Question: This code plots a XY LineChart and (code thanks to Bhupendra) draw lines on chart by left mouse click and if mouse hover, line get selected turns to red and can be deleted or moved.
'''
import javafx.application.Application;
import javafx.event.EventHandler;
import javafx.scene.Group;
import javafx.scene.Scene;
import javafx.scene.chart.CategoryAxis;
import javafx.scene.chart.LineChart;
import javafx.scene.chart.NumberAxis;
import javafx.scene.chart.XYChart;
import javafx.scene.control.Label;
import javafx.scene.input.MouseEvent;
import javafx.scene.layout.BorderPane;
import javafx.scene.layout.Pane;
import javafx.scene.paint.Color;
import javafx.scene.shape.Line;
import javafx.scene.shape.LineTo;
import javafx.scene.shape.MoveTo;
import javafx.scene.shape.Path;
import javafx.stage.Stage;
public class LinesEdit extends Application {
Path path;
public static void main(String[] args) {
launch(args);
}
@Override
public void start(Stage stage) {
final CategoryAxis xAxis = new CategoryAxis();
final NumberAxis yAxis = new NumberAxis(1, 21, 0.1);
yAxis.setTickUnit(1);
yAxis.setPrefWidth(35);
yAxis.setMinorTickCount(10);
yAxis.setTickLabelFormatter(new NumberAxis.DefaultFormatter(yAxis) {
@Override
public String toString(Number object) {
String label;
label = String.format("%7.2f", object.floatValue());
return label;
}
});
final LineChart<String, Number> lineChart = new LineChart<String, Number>(xAxis, yAxis);
lineChart.setCreateSymbols(false);
lineChart.setAlternativeRowFillVisible(false);
lineChart.setLegendVisible(false);
XYChart.Series series1 = new XYChart.Series();
series1.getData().add(new XYChart.Data("Jan", 1));
series1.getData().add(new XYChart.Data("Feb", 4));
series1.getData().add(new XYChart.Data("Mar", 2.5));
series1.getData().add(new XYChart.Data("Apr", 5));
series1.getData().add(new XYChart.Data("May", 6));
series1.getData().add(new XYChart.Data("Jun", 8));
series1.getData().add(new XYChart.Data("Jul", 12));
series1.getData().add(new XYChart.Data("Aug", 8));
series1.getData().add(new XYChart.Data("Sep", 11));
series1.getData().add(new XYChart.Data("Oct", 13));
series1.getData().add(new XYChart.Data("Nov", 10));
series1.getData().add(new XYChart.Data("Dec", 20));
BorderPane bp = new BorderPane();
bp.setCenter(lineChart);
Scene scene = new Scene(bp, 800, 600);
lineChart.setAnimated(false);
lineChart.getData().addAll(series1);
LinesEdit.MouseHandler mh = new LinesEdit.MouseHandler( bp );
bp.setOnMouseClicked( mh );
bp.setOnMouseMoved( mh );
stage.setScene(scene);
path = new Path();
path.setStrokeWidth(1);
path.setStroke(Color.BLACK);
scene.setOnMouseDragged(mh);
scene.setOnMousePressed(mh);
bp.getChildren().add(path);
stage.setScene(scene);
stage.show();
}
class MouseHandler implements EventHandler< MouseEvent > {
private boolean gotFirst = false;
private Line line;
private Pane pane;
private double x1, y1, x2, y2;
private LineHandler lineHandler;
public MouseHandler( Pane pane ) {
this.pane = pane;
lineHandler = new LineHandler(pane);
}
class LineHandler implements EventHandler< MouseEvent > {
double x, y;
Pane pane;
public LineHandler(Pane pane){
this.pane = pane;
}
@Override
public void handle( MouseEvent e ) {
Line l = (Line) e.getSource();
// remove line on right click
if( e.getEventType() == MouseEvent.MOUSE_PRESSED
&& e.isSecondaryButtonDown() ) {
pane.getChildren().remove( l );
} else if( e.getEventType() == MouseEvent.MOUSE_DRAGGED
&& e.isPrimaryButtonDown() ) {
double tx = e.getX();
double ty = e.getY();
double dx = tx - x;
double dy = ty - y;
l.setStartX( l.getStartX() + dx );
l.setStartY( l.getStartY() + dy );
l.setEndX( l.getEndX() + dx );
l.setEndY( l.getEndY() + dy );
x = tx;
y = ty;
} else if( e.getEventType() == MouseEvent.MOUSE_ENTERED ) {
// just to show that the line is selected
x = e.getX();
y = e.getY();
l.setStroke( Color.RED );
} else if( e.getEventType() == MouseEvent.MOUSE_EXITED ) {
l.setStroke( Color.BLACK );
}
// should not pass event to the parent
e.consume();
}
}
@Override
public void handle( MouseEvent event ) {
if( event.getEventType() == MouseEvent.MOUSE_CLICKED ) {
if( !gotFirst ) {
x1 = x2 = event.getX();
y1 = y2 = event.getY();
line = new Line( x1, y1, x2, y2 );
pane.getChildren().add( line );
gotFirst = true;
}
else {
line.setOnMouseEntered( lineHandler );
line.setOnMouseExited( lineHandler );
line.setOnMouseDragged( lineHandler );
line.setOnMousePressed( lineHandler );
// to consume the event
line.setOnMouseClicked( lineHandler );
line.setOnMouseReleased( lineHandler );
line = null;
gotFirst = false;
}
}
else {
if( line != null ) {
x2 = event.getX();
y2 = event.getY();
// update line
line.setEndX( x2 );
line.setEndY( y2 );
}
}
}
}
}
'''
What I would like to do now is to change line length or slope by selecting one of the end or tail points (A and B in the picture) and set new end x,y point

How to accomplish this?
Thanks.
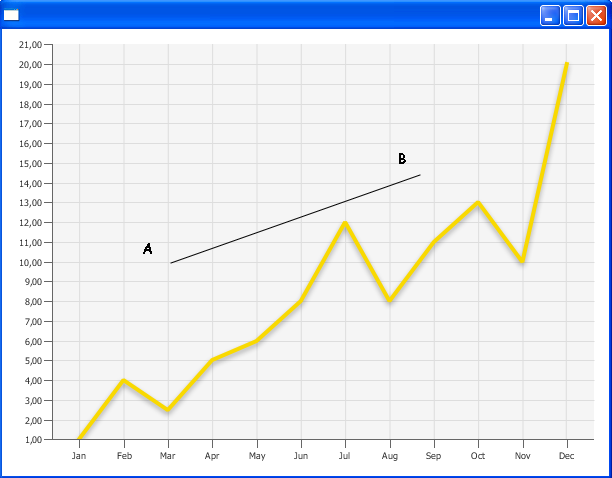
Answer: Use the following class instead of 'Line' ...
'''
public class EditLine extends Parent {
private static final double radius = 5;
private Line line;
private Circle c1, c2;
private class MouseHandler implements EventHandler< MouseEvent > {
private boolean isfirst;
public MouseHandler( boolean first ) {
isfirst = first;
}
public void handle( MouseEvent event ) {
if( event.getEventType() == MouseEvent.MOUSE_ENTERED ) {
if( isfirst )
c1.setOpacity( 1 );
else c2.setOpacity( 1 );
} else if( event.getEventType() == MouseEvent.MOUSE_EXITED ) {
if( isfirst )
c1.setOpacity( 0 );
else c2.setOpacity( 0 );
} else if( event.getEventType() == MouseEvent.MOUSE_DRAGGED ) {
double x = event.getSceneX();
double y = event.getSceneY();
if( isfirst ) {
line.setStartX( x );
line.setStartY( y );
c1.setCenterX( x );
c1.setCenterY( y );
} else {
line.setEndX( x );
line.setEndY( y );
c2.setCenterX( x );
c2.setCenterY( y );
}
}
}
}
public EditLine( double x1, double y1, double x2, double y2 ) {
line = new Line( x1, y1, x2, y2 );
line.setMouseTransparent( true );
c1 = new Circle( x1, y1, radius, Color.RED );
c1.setOpacity( 0 );
MouseHandler mh1 = new MouseHandler( true );
c1.setOnMouseEntered( mh1 );
c1.setOnMouseExited( mh1 );
c1.setOnMouseDragged( mh1 );
c2 = new Circle( x2, y2, radius, Color.RED );
c2.setOpacity( 0 );
MouseHandler mh2 = new MouseHandler( false );
c2.setOnMouseEntered( mh2 );
c2.setOnMouseExited( mh2 );
c2.setOnMouseDragged( mh2 );
getChildren().addAll( c1, c2, line );
}
}
'''